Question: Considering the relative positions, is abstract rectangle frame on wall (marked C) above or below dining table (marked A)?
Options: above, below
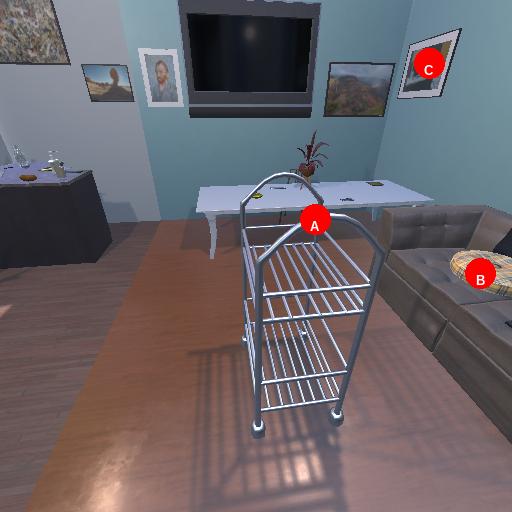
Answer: above